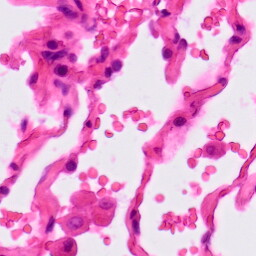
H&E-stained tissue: Lung